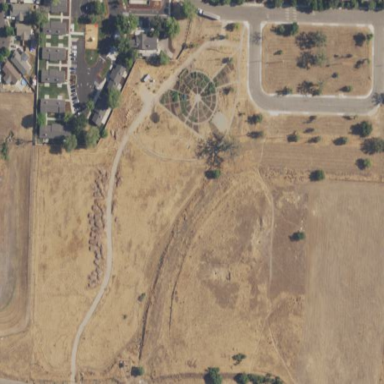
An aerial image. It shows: Public facility located in meadow.